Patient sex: M
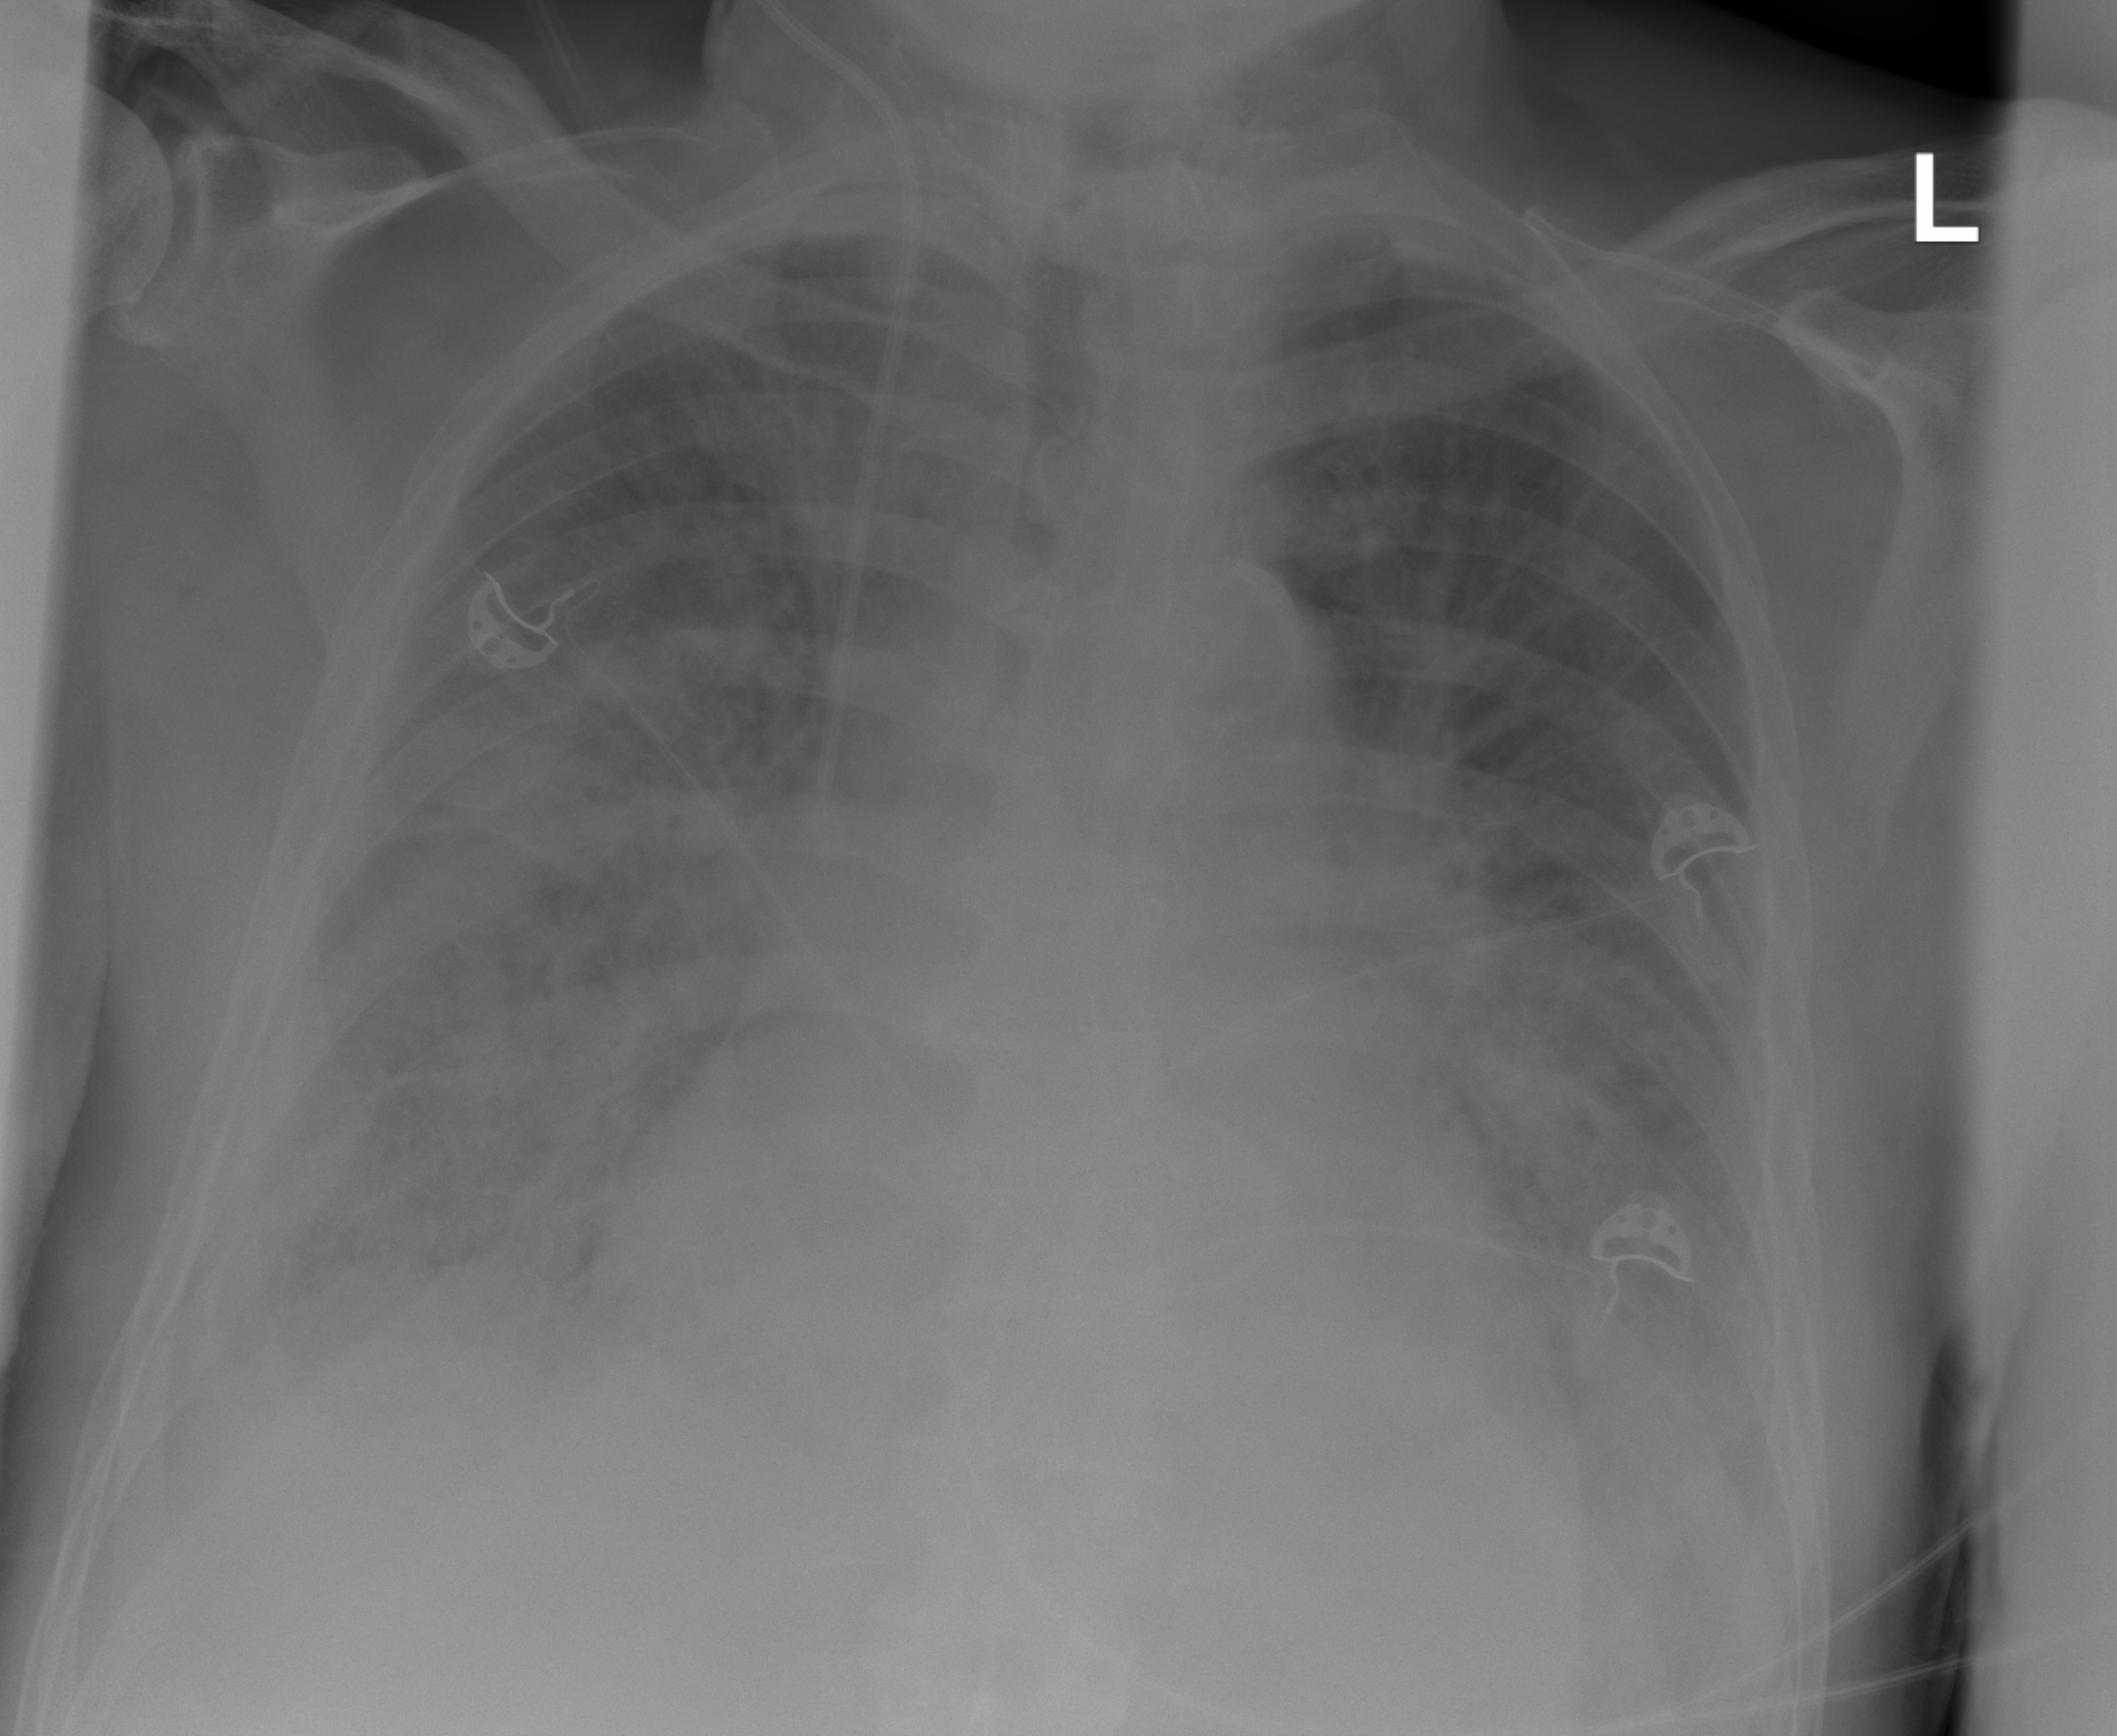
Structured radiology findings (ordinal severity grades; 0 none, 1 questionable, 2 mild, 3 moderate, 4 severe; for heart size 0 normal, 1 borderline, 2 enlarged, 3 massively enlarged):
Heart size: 2
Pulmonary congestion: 2
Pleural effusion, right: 2
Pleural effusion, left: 2
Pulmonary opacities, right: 3
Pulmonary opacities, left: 2
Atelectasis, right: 2
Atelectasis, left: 2